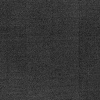
Atmospheric dust classification: dusty